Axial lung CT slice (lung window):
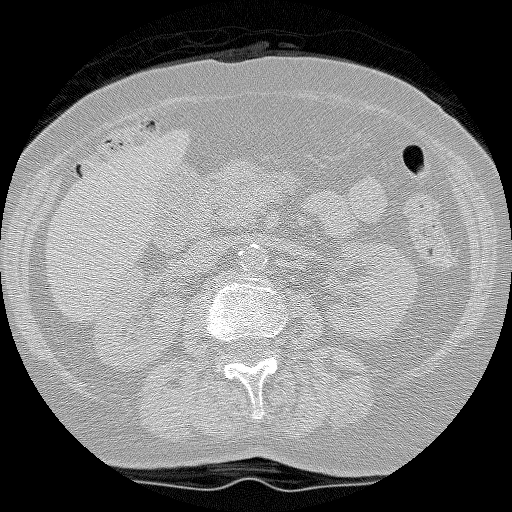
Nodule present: no